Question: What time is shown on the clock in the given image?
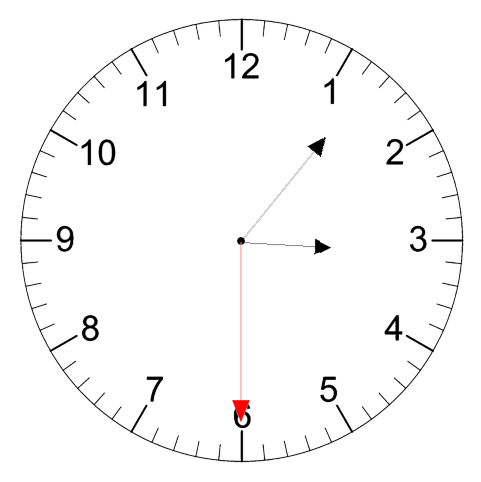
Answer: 03:06:30